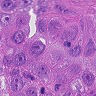
Metastatic tissue present: yes